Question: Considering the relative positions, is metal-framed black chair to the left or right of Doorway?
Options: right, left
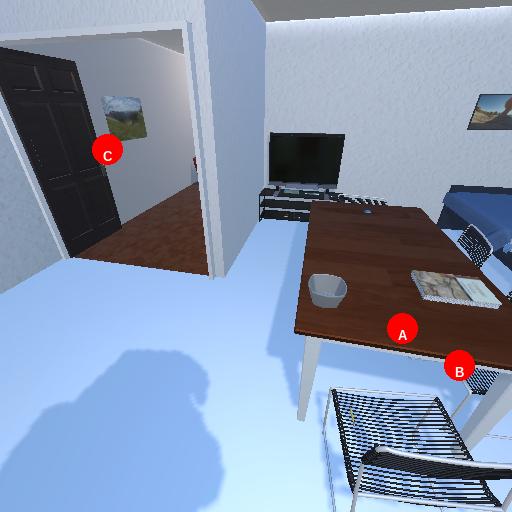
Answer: right